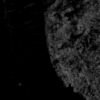
Label: not_dusty